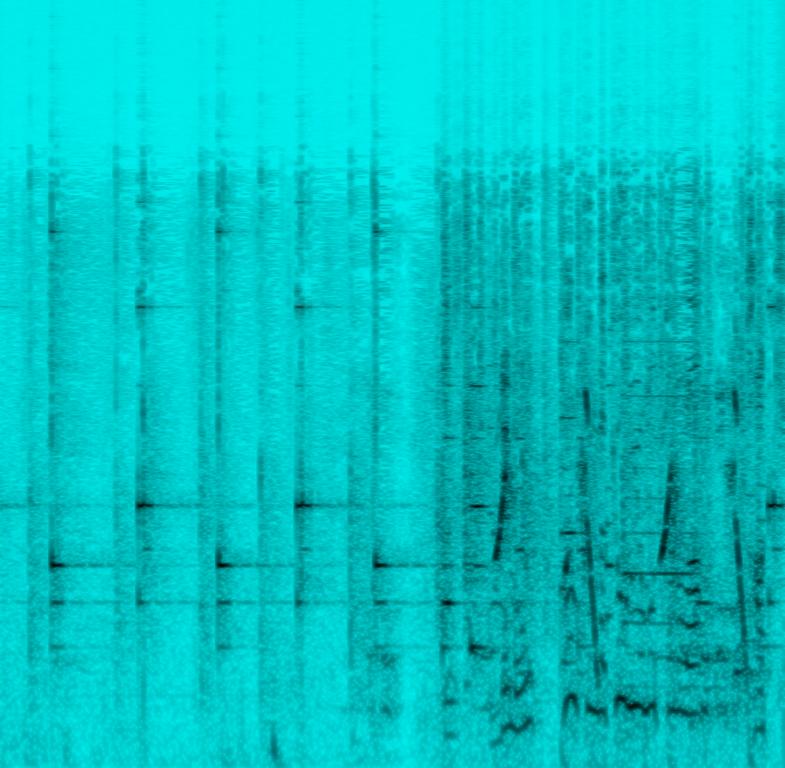
This clip features quirky sounds. In the foreground, the sound of a male narrator is played. In the background, sliding whistles are played. Some other quirky sounds are played which are comedic. A random melody is played on a keyboard. The mood of this song is funny. These sounds can be played in a comedy clip.